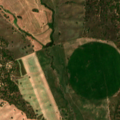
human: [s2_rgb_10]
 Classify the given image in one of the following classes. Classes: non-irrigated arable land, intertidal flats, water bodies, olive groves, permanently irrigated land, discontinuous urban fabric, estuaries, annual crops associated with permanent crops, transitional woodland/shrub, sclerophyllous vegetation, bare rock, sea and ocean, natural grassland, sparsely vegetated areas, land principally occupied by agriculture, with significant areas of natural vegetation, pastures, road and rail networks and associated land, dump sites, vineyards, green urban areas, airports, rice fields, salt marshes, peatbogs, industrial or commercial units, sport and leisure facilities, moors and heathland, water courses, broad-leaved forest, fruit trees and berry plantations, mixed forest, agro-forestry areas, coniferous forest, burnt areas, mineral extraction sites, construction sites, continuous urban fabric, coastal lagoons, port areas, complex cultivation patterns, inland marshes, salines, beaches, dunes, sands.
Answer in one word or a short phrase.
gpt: continuous urban fabric